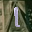
Label: 1